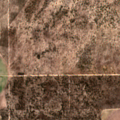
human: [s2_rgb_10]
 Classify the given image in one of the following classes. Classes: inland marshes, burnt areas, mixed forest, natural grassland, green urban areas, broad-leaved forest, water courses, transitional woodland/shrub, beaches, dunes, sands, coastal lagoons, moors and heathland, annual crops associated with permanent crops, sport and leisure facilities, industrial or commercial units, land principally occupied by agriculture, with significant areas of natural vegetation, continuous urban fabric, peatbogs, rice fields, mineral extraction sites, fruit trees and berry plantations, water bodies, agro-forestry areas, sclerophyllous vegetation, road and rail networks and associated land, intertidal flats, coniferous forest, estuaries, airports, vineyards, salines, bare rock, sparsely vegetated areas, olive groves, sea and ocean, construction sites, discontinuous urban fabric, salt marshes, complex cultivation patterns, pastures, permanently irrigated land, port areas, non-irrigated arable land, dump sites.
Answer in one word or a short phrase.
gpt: continuous urban fabric